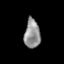
Tissue: lung
Cell type: Others
Senescence score: 0.2389
Nuclear area (px): 450
Mean DAPI intensity: 145.558